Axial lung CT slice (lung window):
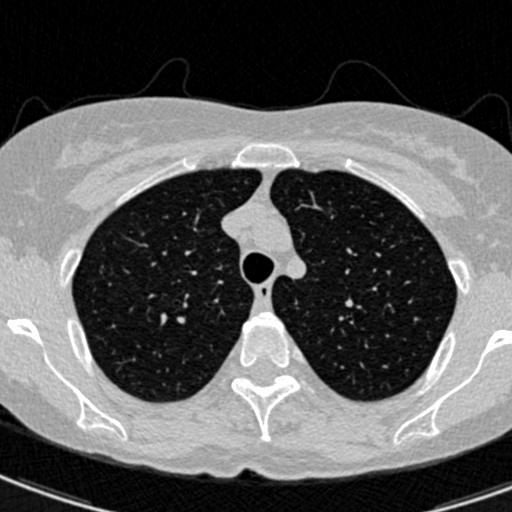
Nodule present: no